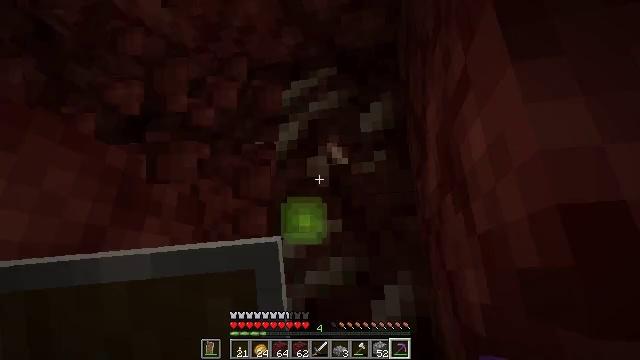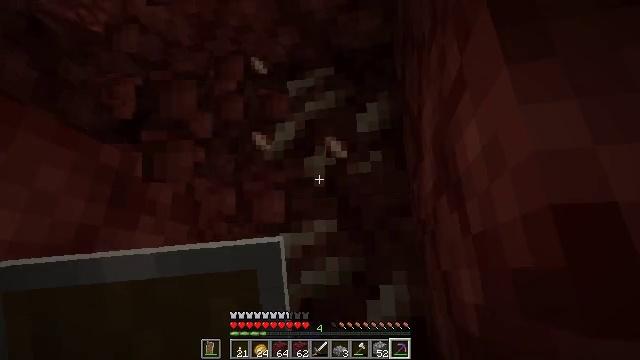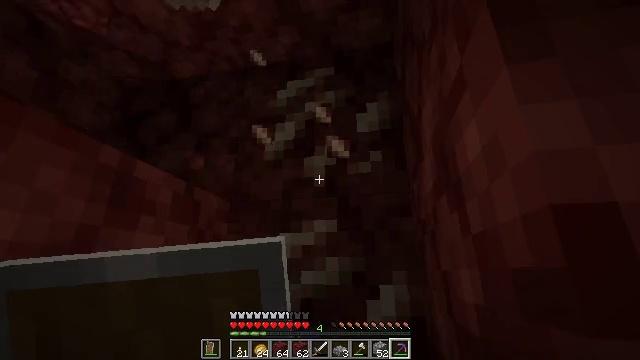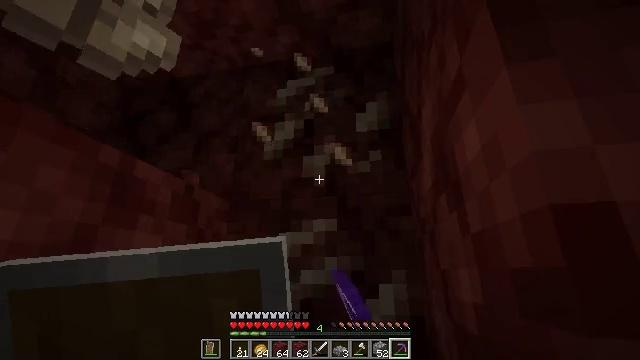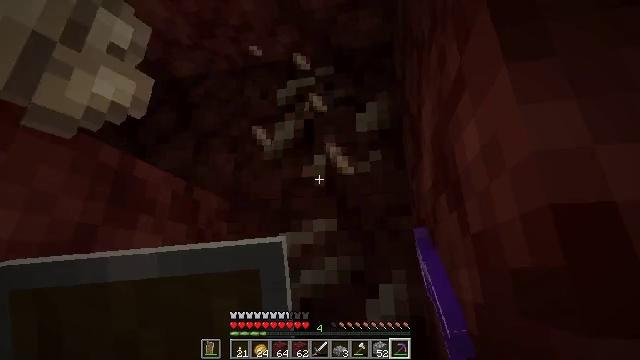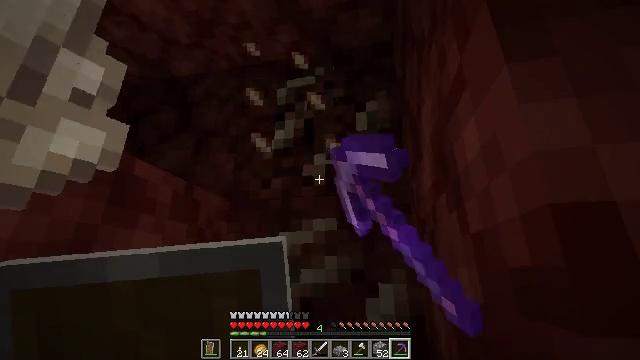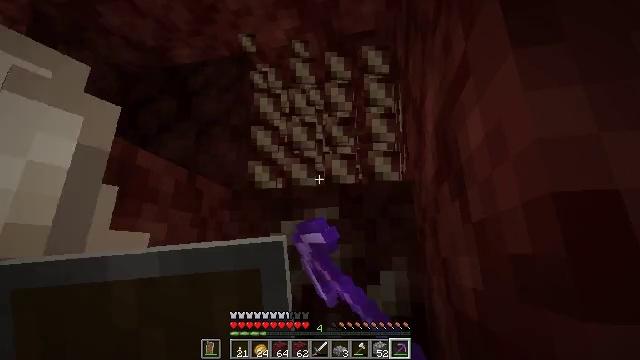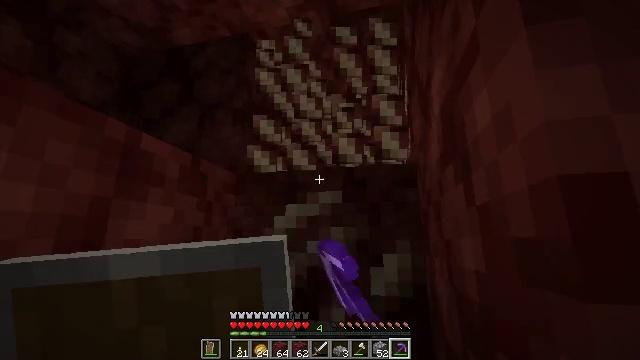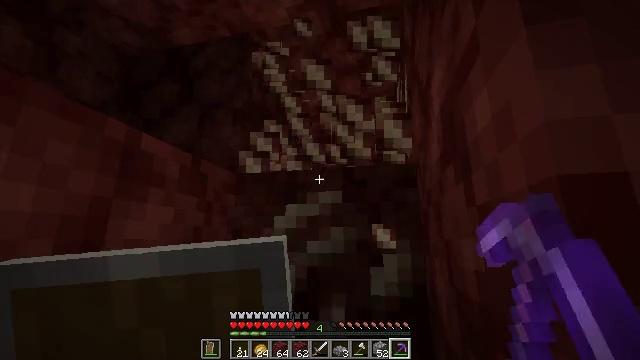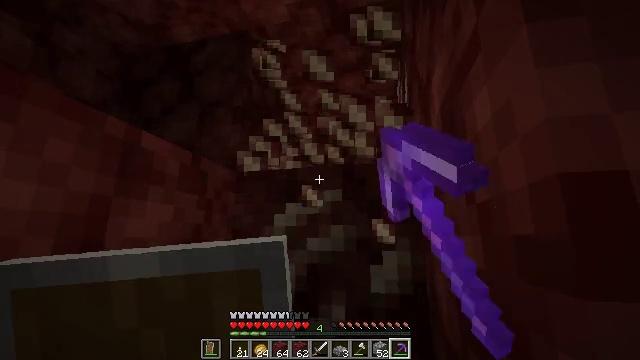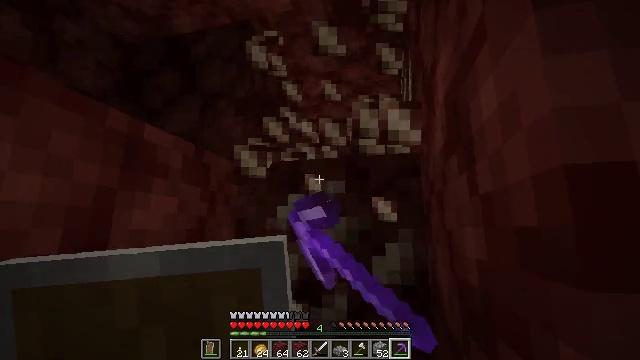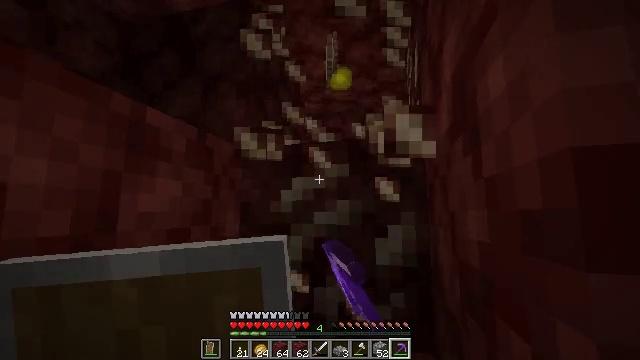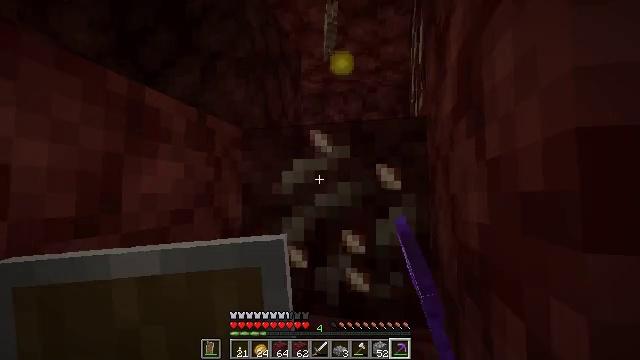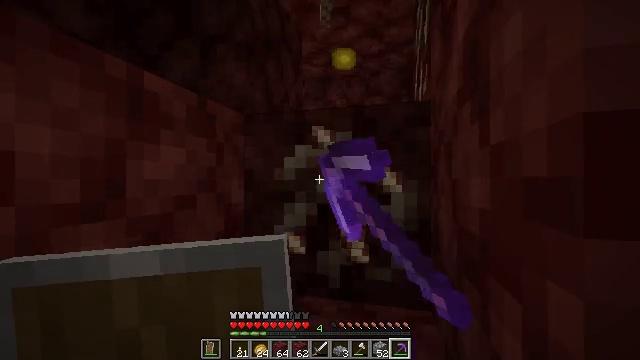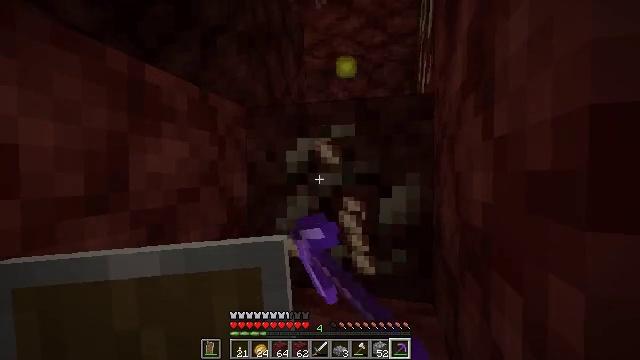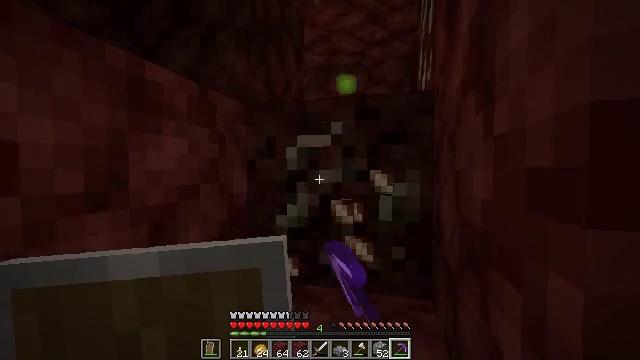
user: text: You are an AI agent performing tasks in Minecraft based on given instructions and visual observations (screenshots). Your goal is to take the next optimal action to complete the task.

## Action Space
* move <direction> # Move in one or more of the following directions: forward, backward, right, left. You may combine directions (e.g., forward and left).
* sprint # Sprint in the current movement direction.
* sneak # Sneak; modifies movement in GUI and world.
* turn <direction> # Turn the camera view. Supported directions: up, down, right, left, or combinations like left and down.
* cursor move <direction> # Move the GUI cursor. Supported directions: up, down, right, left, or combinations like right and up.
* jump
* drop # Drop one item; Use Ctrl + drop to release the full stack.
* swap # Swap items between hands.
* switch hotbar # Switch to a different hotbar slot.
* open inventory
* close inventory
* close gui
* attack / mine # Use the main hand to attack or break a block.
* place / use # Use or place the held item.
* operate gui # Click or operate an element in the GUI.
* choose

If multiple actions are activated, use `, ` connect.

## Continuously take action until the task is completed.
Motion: motion action
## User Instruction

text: Mine nether quartz ore in the Nether.
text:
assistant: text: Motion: attack / mine
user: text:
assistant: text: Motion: attack / mine
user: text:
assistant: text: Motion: attack / mine
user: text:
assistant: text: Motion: attack / mine
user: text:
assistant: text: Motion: attack / mine
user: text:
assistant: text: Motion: turn down, attack / mine
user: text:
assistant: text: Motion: turn down, attack / mine
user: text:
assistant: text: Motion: attack / mine
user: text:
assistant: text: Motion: attack / mine
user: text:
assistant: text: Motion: turn down, attack / mine
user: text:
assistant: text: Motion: turn down, attack / mine
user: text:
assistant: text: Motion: turn down, attack / mine
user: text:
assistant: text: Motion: turn down, attack / mine
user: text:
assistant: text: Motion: turn down, attack / mine
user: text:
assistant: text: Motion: attack / mine
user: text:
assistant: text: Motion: attack / mine
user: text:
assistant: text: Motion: attack / mine
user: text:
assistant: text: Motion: attack / mine
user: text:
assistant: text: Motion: attack / mine
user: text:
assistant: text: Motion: attack / mine
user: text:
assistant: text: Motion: no_op
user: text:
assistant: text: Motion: no_op
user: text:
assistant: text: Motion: no_op
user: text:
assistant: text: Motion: no_op
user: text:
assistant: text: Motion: turn down
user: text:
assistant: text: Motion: turn down
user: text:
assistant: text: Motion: turn down
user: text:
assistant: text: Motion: turn down
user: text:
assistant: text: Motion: move forward, turn down
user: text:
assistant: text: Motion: move forward, turn down, jump